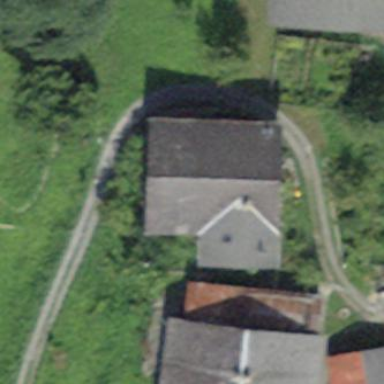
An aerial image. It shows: Residential building.